Question: I have 3 EditText fields set up in a similar way to as follows:
'''
<EditText
android:id="@+id/evnttitle"
android:layout_width="200dp"
android:layout_height="wrap_content"
android:background="#ffffff"
android:inputType="textNoSuggestions"
android:textColor="#000000"
android:textCursorDrawable="@null"
android:layout_marginBottom="20dp">
<requestFocus />
</EditText>
'''
In my code they are set up like this outside of the onCreate:
'''
EditText titlecap;
'''
Then inside one of my methods i have this:
'''
titlecap = (EditText) findViewById(R.id.evnttitle);
CharSequence titleconv = titlecap.getText();
addAppt(timeconv.toString(), titleconv.toString(), ...
'''
This is one of many methods i've tried now as i seem to be having trouble getting strings from the edittext fields i keep getting null pointer exceptions, with this version its where i try to assign to the character sequences. How can i get what is typed into the EditTexts as a String?
LogCat:

LogCat as text:
'''
FATAL EXCEPTION: main
java.lang.NullPointerException
at w1279057.CW2.CW2Organisor$2.onClick(CW2Organisor.java:88)
at android.view.View.performClick(View.java:3511)
at android.view.View$PerformClick.run(View.java:14105)
at android.os.Handler.handleCallback(Handler.java:605)
at android.os.Handler.dispatchMessage(Handler.java:92)
at android.os.Looper.loop(Looper.java:137)
at android.app.ActivityThread.main(ActivityThread.java:4424)
at java.lang.reflect.Method.invokeNative(Native Method)
at java.lang.reflect.Method.invoke(Method.java:511)
at com.android.internal.os.ZygoteInit$MethodAndArgsCaller.run(ZygoteInit.java:784)
at com.android.internal.os.ZygoteInit.main(ZygoteInit.java:551)
at dalvik.system.NativeStart.main(Native Method)
'''
Added OnCreate:
'''
@Override
public void onCreate(Bundle savedInstanceState) {
super.onCreate(savedInstanceState);
setContentView(R.layout.main);
View createappt = findViewById(R.id.newappt);
createappt.setOnClickListener(this);
View delappt = findViewById(R.id.delappt);
delappt.setOnClickListener(this);
calendar = (CalendarView) findViewById(R.id.cal);
appts = new ApptsData(this);
}
'''
Full on click Method:
'''
@Override
public void onClick(View v) {
switch (v.getId()) {
case R.id.newappt:
final Dialog dialog = new Dialog(this);
dialog.setContentView(R.layout.poptest);
dialog.setTitle("Create New Appointment");
dialog.setCancelable(true);
Button buttoncancel = (Button) dialog.findViewById(R.id.Button01);
buttoncancel.setOnClickListener(new OnClickListener() {
// on click for cancel button
@Override
public void onClick(View v) {
dialog.dismiss();
}
});
Button buttonsave = (Button) dialog.findViewById(R.id.Button02);
buttonsave.setOnClickListener(new OnClickListener() {
// on click for save button
@Override
public void onClick(View v) {
timecap = (EditText) findViewById(R.id.evnttime);
titlecap = (EditText) findViewById(R.id.evnttitle);
detcap = (EditText) findViewById(R.id.evntdet);
CharSequence timeconv = timecap.getText();
CharSequence titleconv = titlecap.getText();
CharSequence detconv = detcap.getText();
cursor = getAppts();
addAppt(timeconv.toString(), titleconv.toString(), detconv.toString());
showAppts(cursor);
dialog.dismiss();
}
});
dialog.show();
break;
case R.id.delappt:
rmvall();
break;
}
}
'''
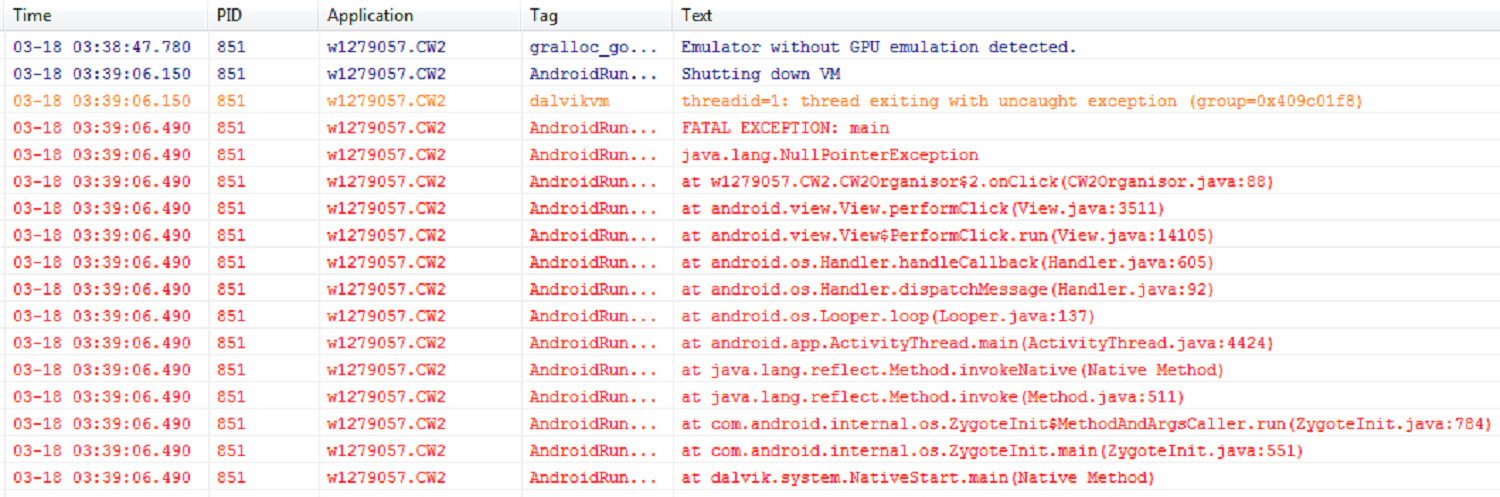
Answer: Don't make the
> View createappt and View delappt local to the onCreate()
Create them outside it so that it has access everywhere in the class.
'''
View createappt = null;
View delappt = null;
@Override
public void onCreate(Bundle savedInstanceState) {
super.onCreate(savedInstanceState);
setContentView(R.layout.main);
createappt = findViewById(R.id.newappt);
createappt.setOnClickListener(this);
delappt = findViewById(R.id.delappt);
delappt.setOnClickListener(this);
calendar = (CalendarView) findViewById(R.id.cal);
appts = new ApptsData(this);
}
'''
Adding the updates
'''
// on click for save button
@Override
public void onClick(View v) {
String strTime = ((EditText) dialog.findViewById(R.id.evnttime)).getText();
String strTitle = ((EditText) dialog.findViewById(R.id.evnttitle)).getText();
String strDet = ((EditText) dialog.findViewById(R.id.evntdet)).getText();
cursor = getAppts();
addAppt(strTime, strTitle, strDet);
showAppts(cursor);
dialog.dismiss();
}
'''